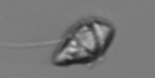
Label: Gyrodinium